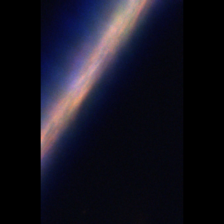
Taxon: Psuedo-nitzschia
Group: Diatoms